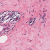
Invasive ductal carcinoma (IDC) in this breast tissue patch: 0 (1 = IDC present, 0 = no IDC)